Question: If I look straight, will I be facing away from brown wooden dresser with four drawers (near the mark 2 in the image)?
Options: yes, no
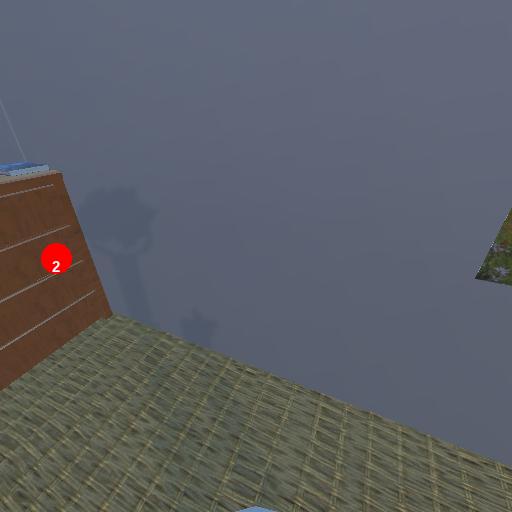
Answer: yes